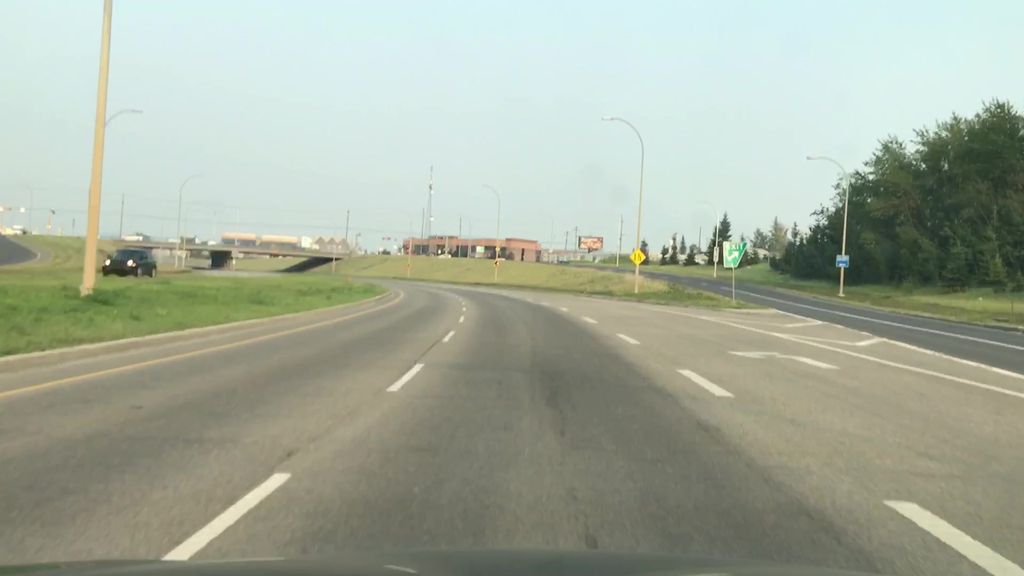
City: edmonton